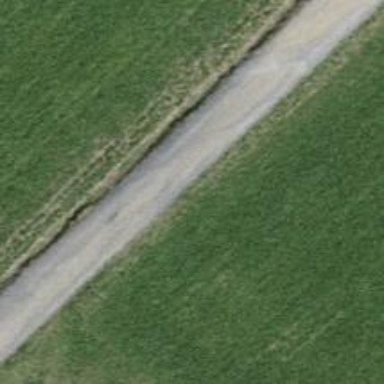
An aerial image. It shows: Compacted track with grade2 level.